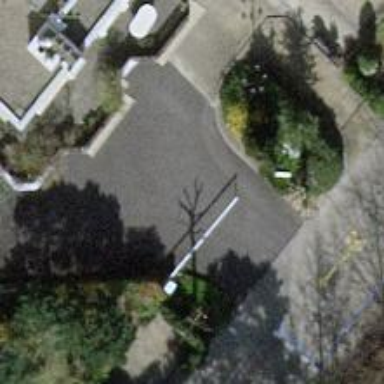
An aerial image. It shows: Lift gate barrier.